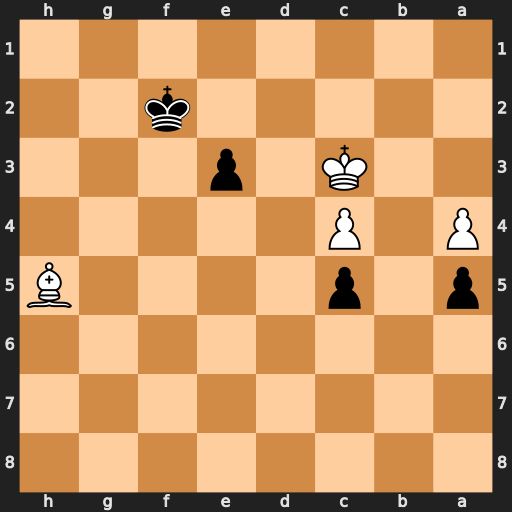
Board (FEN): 8/8/8/p1p4B/P1P5/2K1p3/5k2/8
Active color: b
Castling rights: -
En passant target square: -
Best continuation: e2 Bxe2 Kxe2